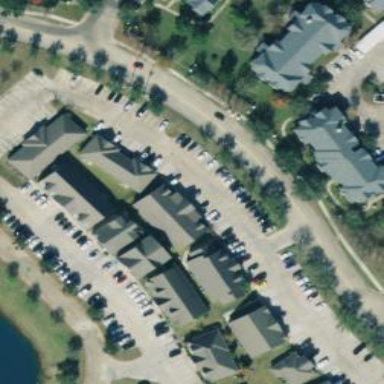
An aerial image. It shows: Parking space.